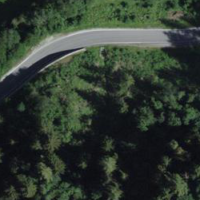
EUNIS habitat code: 43
Species observed at this site:
Araschnia levana